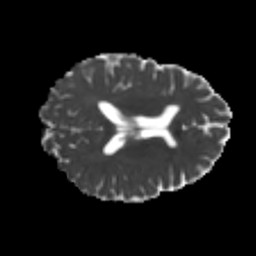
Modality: MD
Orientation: axial
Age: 22
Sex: female
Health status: healthy
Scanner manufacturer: philips
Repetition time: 7.474 s
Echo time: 0.08753 s